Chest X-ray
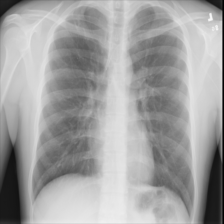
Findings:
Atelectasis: negative
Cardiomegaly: negative
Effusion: negative
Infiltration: negative
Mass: negative
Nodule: negative
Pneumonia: negative
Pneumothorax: negative
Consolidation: negative
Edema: negative
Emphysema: negative
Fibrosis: negative
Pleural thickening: negative
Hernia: negative